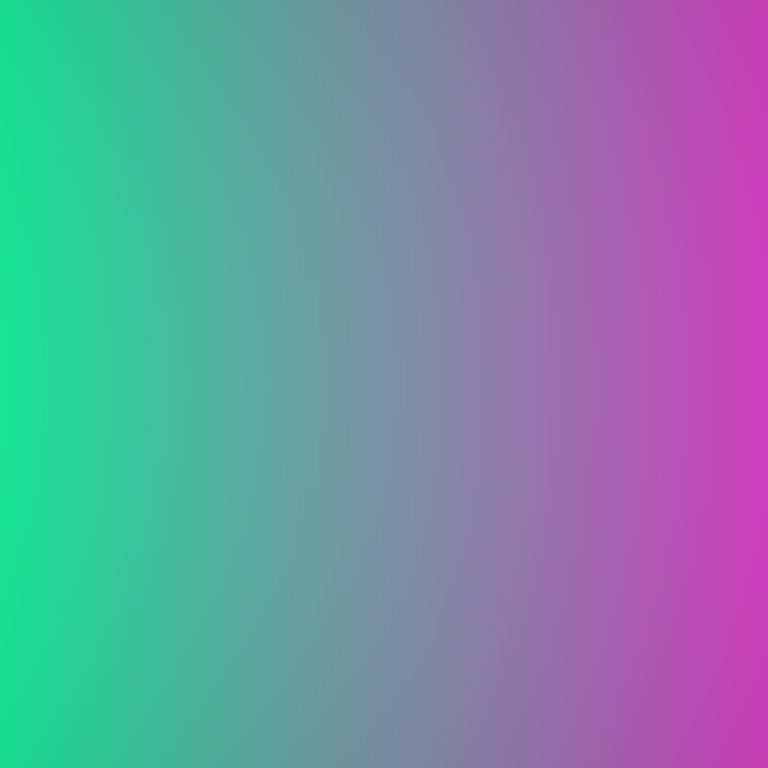
Abstract light effect, smooth gradient from vibrant green to soft magenta, calm atmosphere, diffuse light, no room, no furniture, no objects.